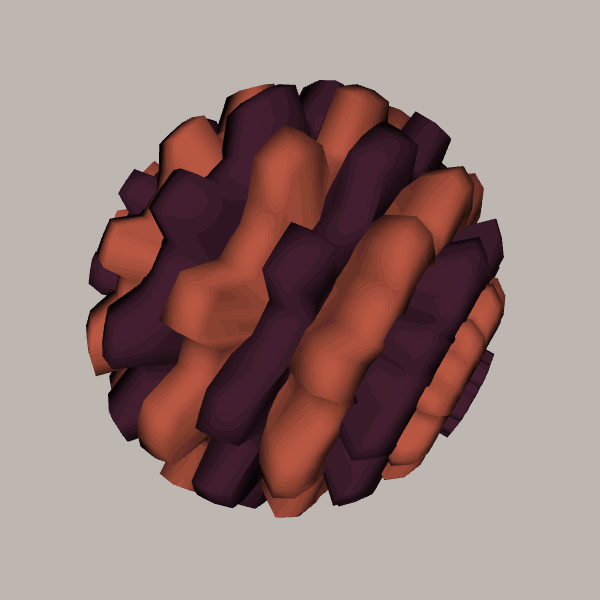
Background: light